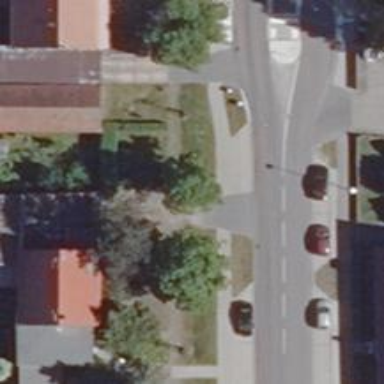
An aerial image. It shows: Asphalt cycleway.